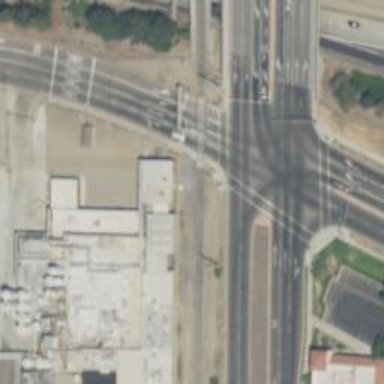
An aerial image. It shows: Crossing with line markings on the road.